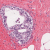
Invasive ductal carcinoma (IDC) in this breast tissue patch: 0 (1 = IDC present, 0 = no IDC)